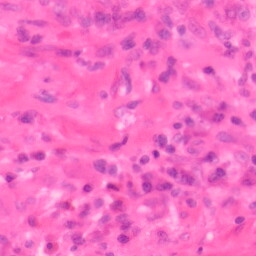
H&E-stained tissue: Colon